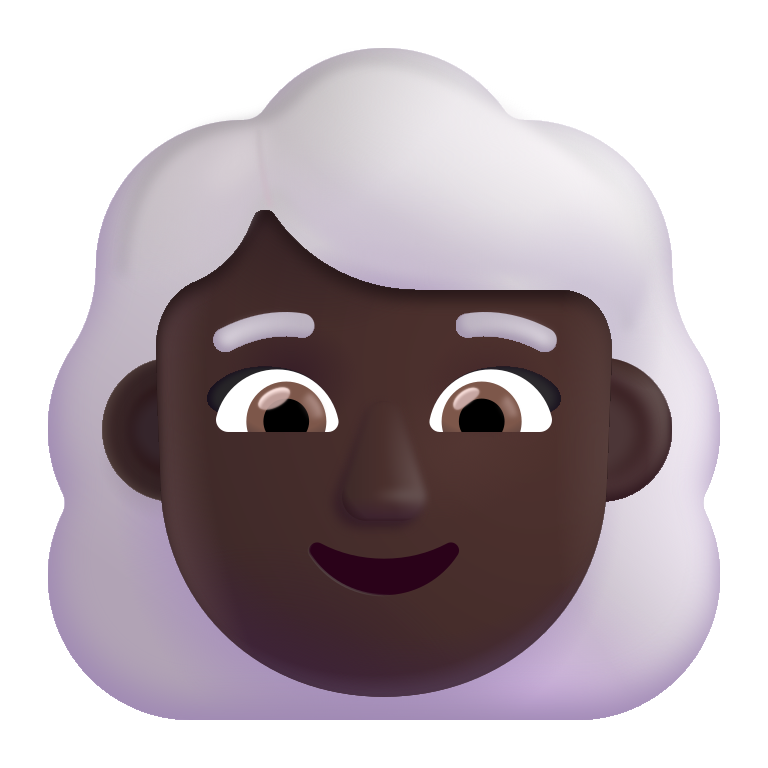
woman white hair color dark